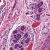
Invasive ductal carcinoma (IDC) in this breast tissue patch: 0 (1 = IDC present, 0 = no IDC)